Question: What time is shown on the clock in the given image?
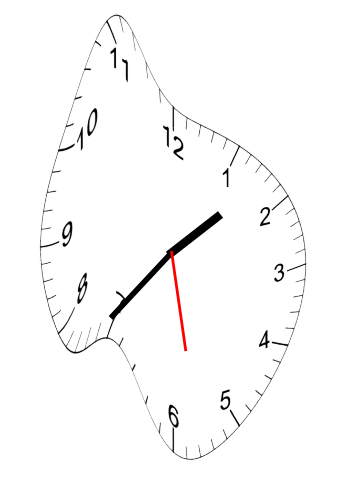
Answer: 01:36:28